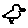
Label: bird